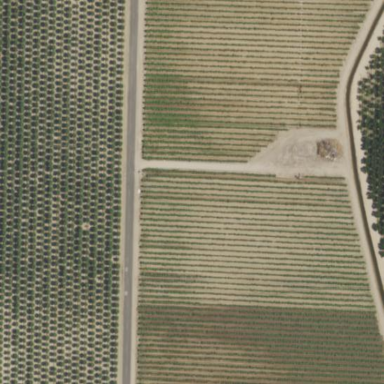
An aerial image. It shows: Vineyard growing grapes.